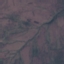
Label: HerbaceousVegetation